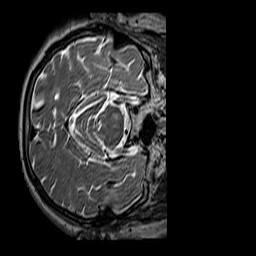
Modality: T2w
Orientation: axial
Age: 60
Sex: male
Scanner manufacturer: siemens
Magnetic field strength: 3 T
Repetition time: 3.2 s
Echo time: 0.212 s